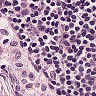
Metastatic tissue present: no